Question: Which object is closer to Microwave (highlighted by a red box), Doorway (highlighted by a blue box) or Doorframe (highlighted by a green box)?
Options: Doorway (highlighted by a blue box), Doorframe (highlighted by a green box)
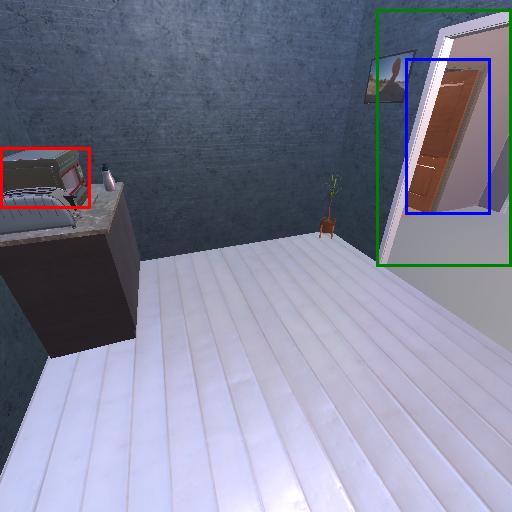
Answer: Doorway (highlighted by a blue box)